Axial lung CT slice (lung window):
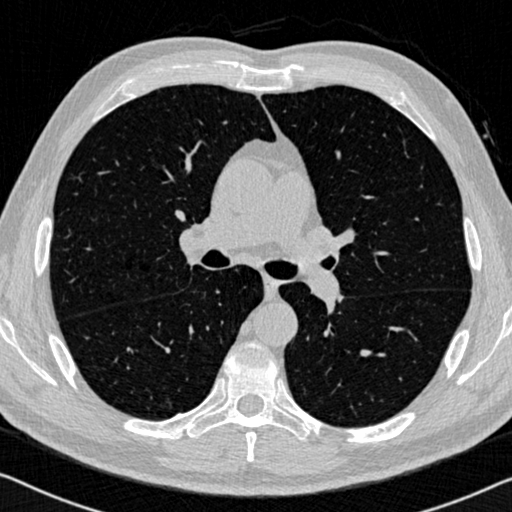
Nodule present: no